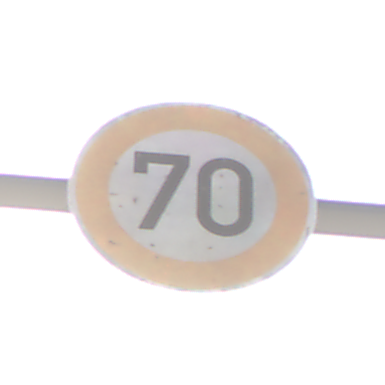
Verkehrszeichen: Geschwindigkeit70
Umgebung: Outdoor, Suburban
Tageszeit: MorningAfternoon
Wetter: PartlyCloudy
Licht: Natural
Jahreszeit: NotSpecified
Kontrast: HighContrast